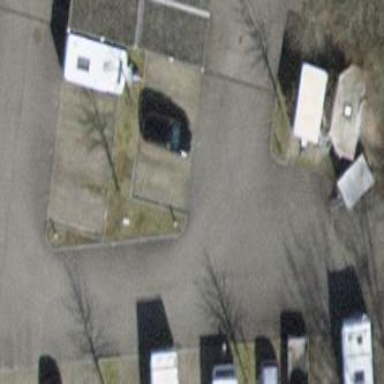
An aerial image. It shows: Parking area with grass paver surface.